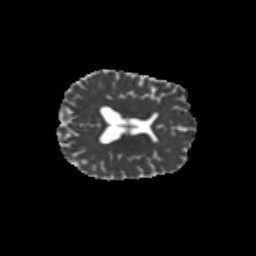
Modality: MD
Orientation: axial
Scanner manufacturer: siemens
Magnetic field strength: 3 T
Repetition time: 9.2 s
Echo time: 0.084 s